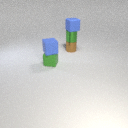
small green metal cylinder above small brown metal cylinder